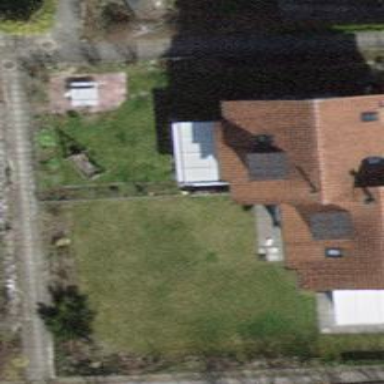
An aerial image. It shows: Semi-detached house with gabled roof.